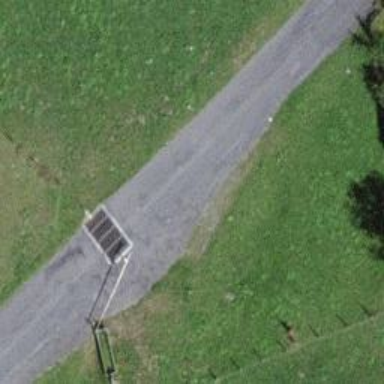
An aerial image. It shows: Cattle grid barrier.